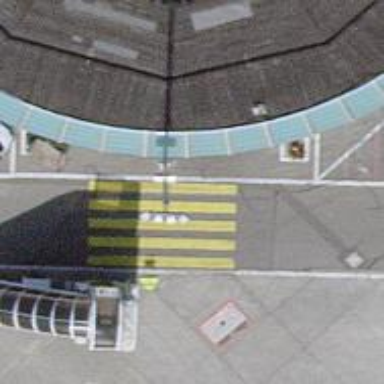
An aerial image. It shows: Airport gate.